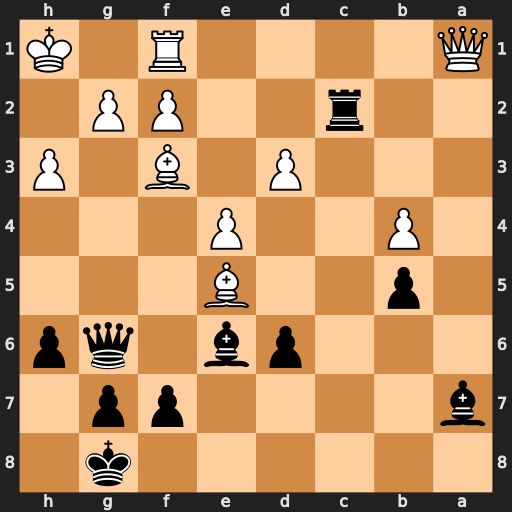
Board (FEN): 6k1/b4pp1/3pb1qp/1p2B3/1P2P3/3P1B1P/2r2PP1/Q4R1K
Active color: b
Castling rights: -
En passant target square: -
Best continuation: Ra2 Qc3 dxe5